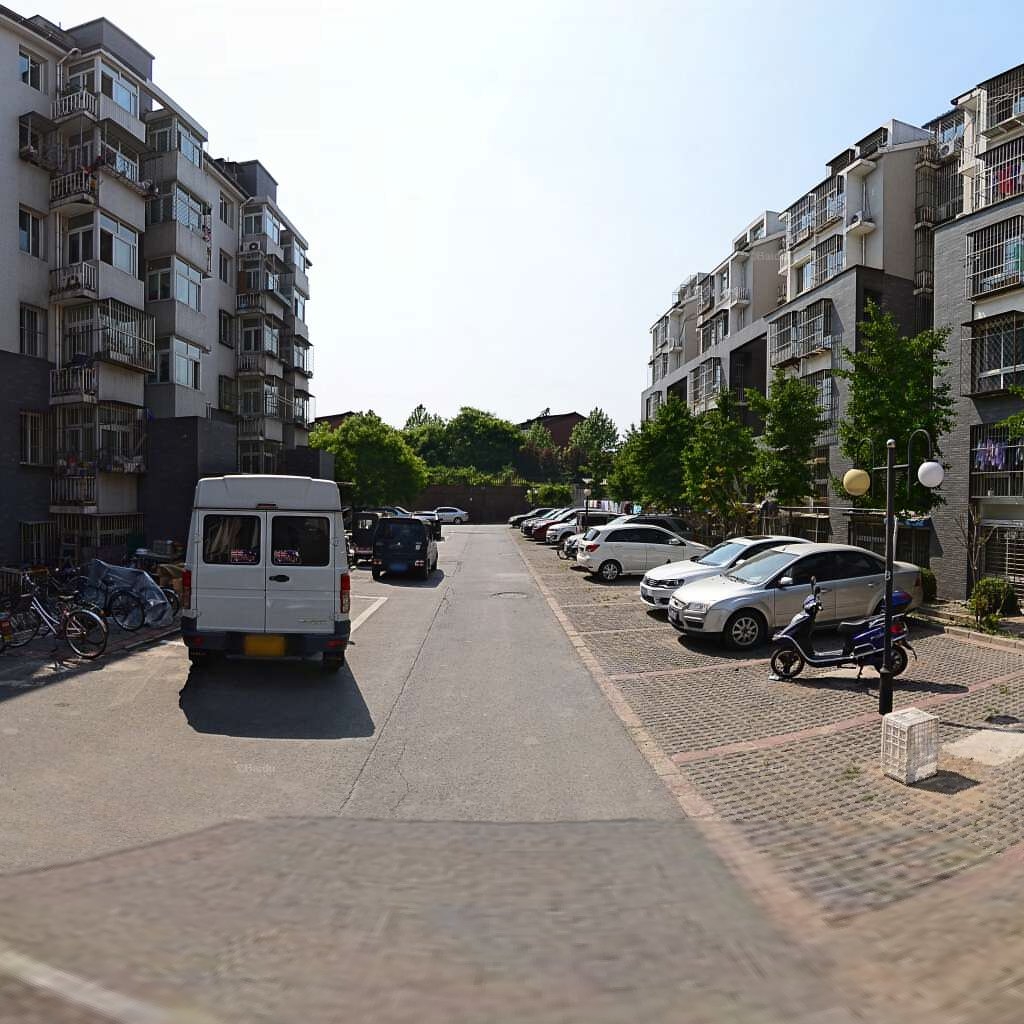
Region: Haidian
Road damage annotations: longitudinal crack, longitudinal crack, manhole cover